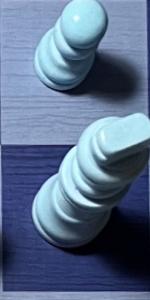
Label: King_White